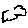
Label: cloud